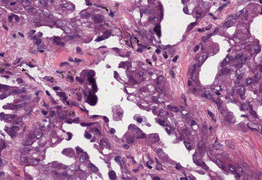
Tumor epithelial tissue: yes
Tumor-associated stroma tissue: yes
Normal tissue: no